Interaction volume radius: 5 \u00c5
Interaction volume height: 15 \u00c5
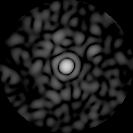
Disorder parameter: 0.8212